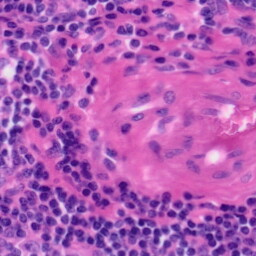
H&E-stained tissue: Tonsil